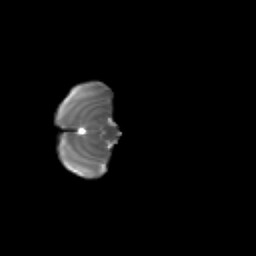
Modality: T2w
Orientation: axial
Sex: female
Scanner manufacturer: siemens
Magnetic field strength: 3 T
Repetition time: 5 s
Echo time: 0.071 s